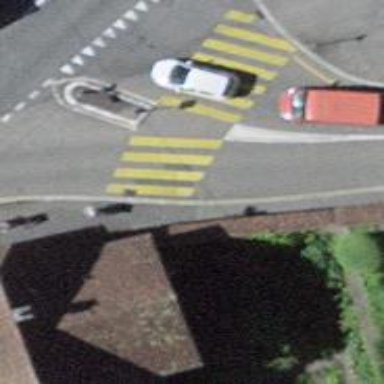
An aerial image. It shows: Zebra crossing on footway.